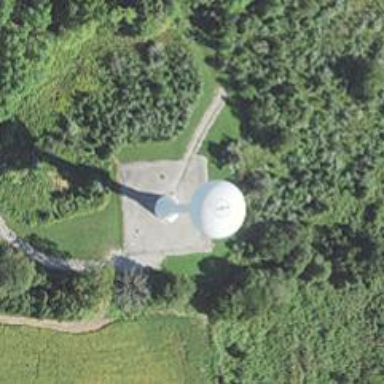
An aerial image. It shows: Water tower that is man-made.